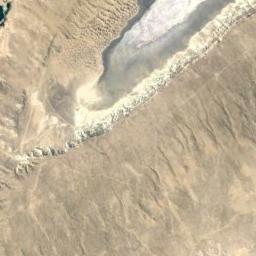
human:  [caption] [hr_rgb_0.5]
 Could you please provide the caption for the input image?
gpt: There are many lines in the desert .

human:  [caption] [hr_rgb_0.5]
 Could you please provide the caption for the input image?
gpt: This is a sand dune with a yellow wavy texture with a gray bare top .

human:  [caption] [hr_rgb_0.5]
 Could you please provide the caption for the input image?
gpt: The white desert is next to the bare land .

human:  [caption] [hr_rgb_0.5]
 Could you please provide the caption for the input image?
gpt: The desert has yellow sand, Some dunes and a white hill .

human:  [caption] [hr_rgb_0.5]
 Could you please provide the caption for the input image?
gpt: A desert covered with bare land and some white rocks .